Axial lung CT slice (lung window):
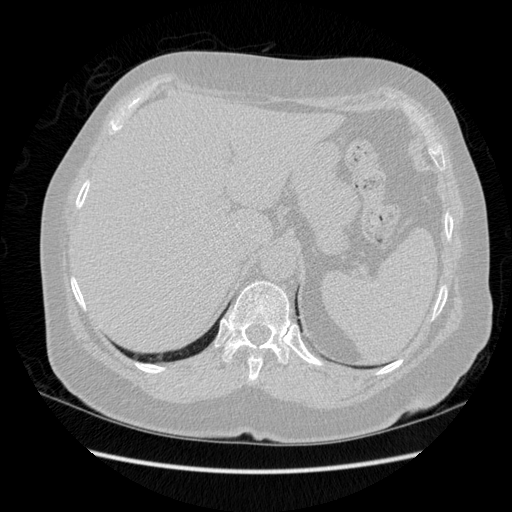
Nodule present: no